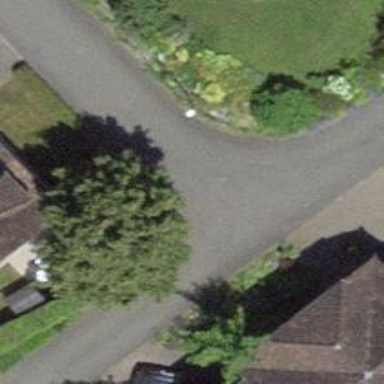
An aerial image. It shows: Smoothly paved residential road.